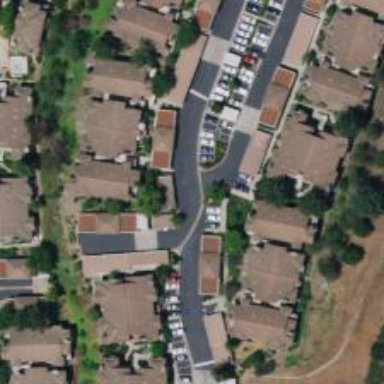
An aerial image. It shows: Living street.